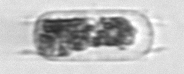
Label: Hemiaulus